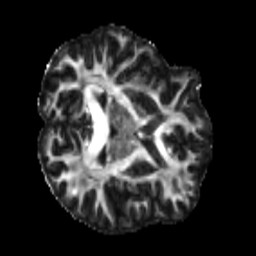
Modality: FA
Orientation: axial
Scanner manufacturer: siemens
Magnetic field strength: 3 T
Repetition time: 4 s
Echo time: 0.0594 s